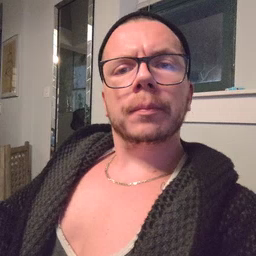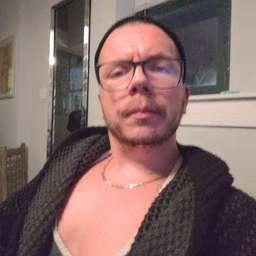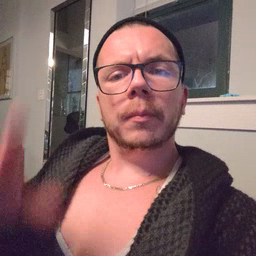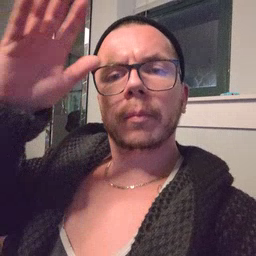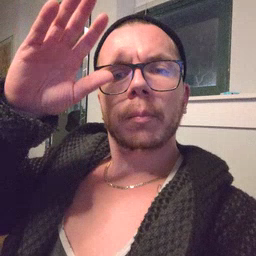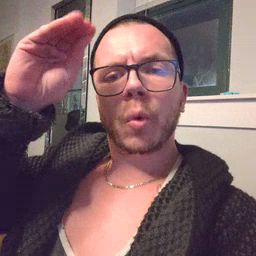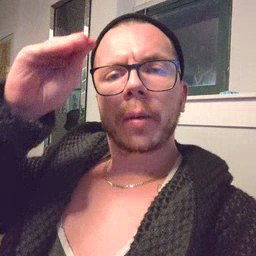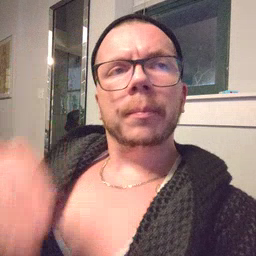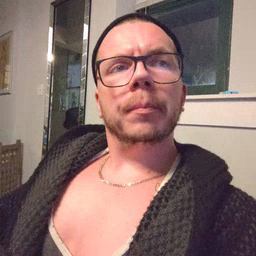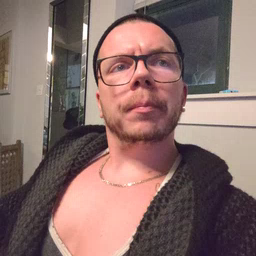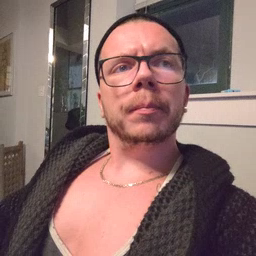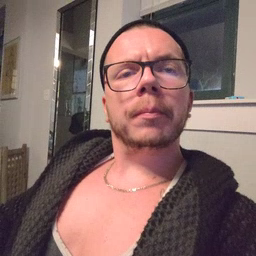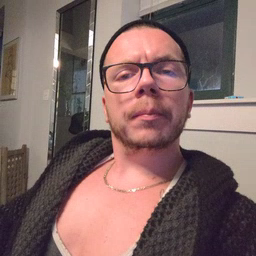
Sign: boy